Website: apple
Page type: address-validator
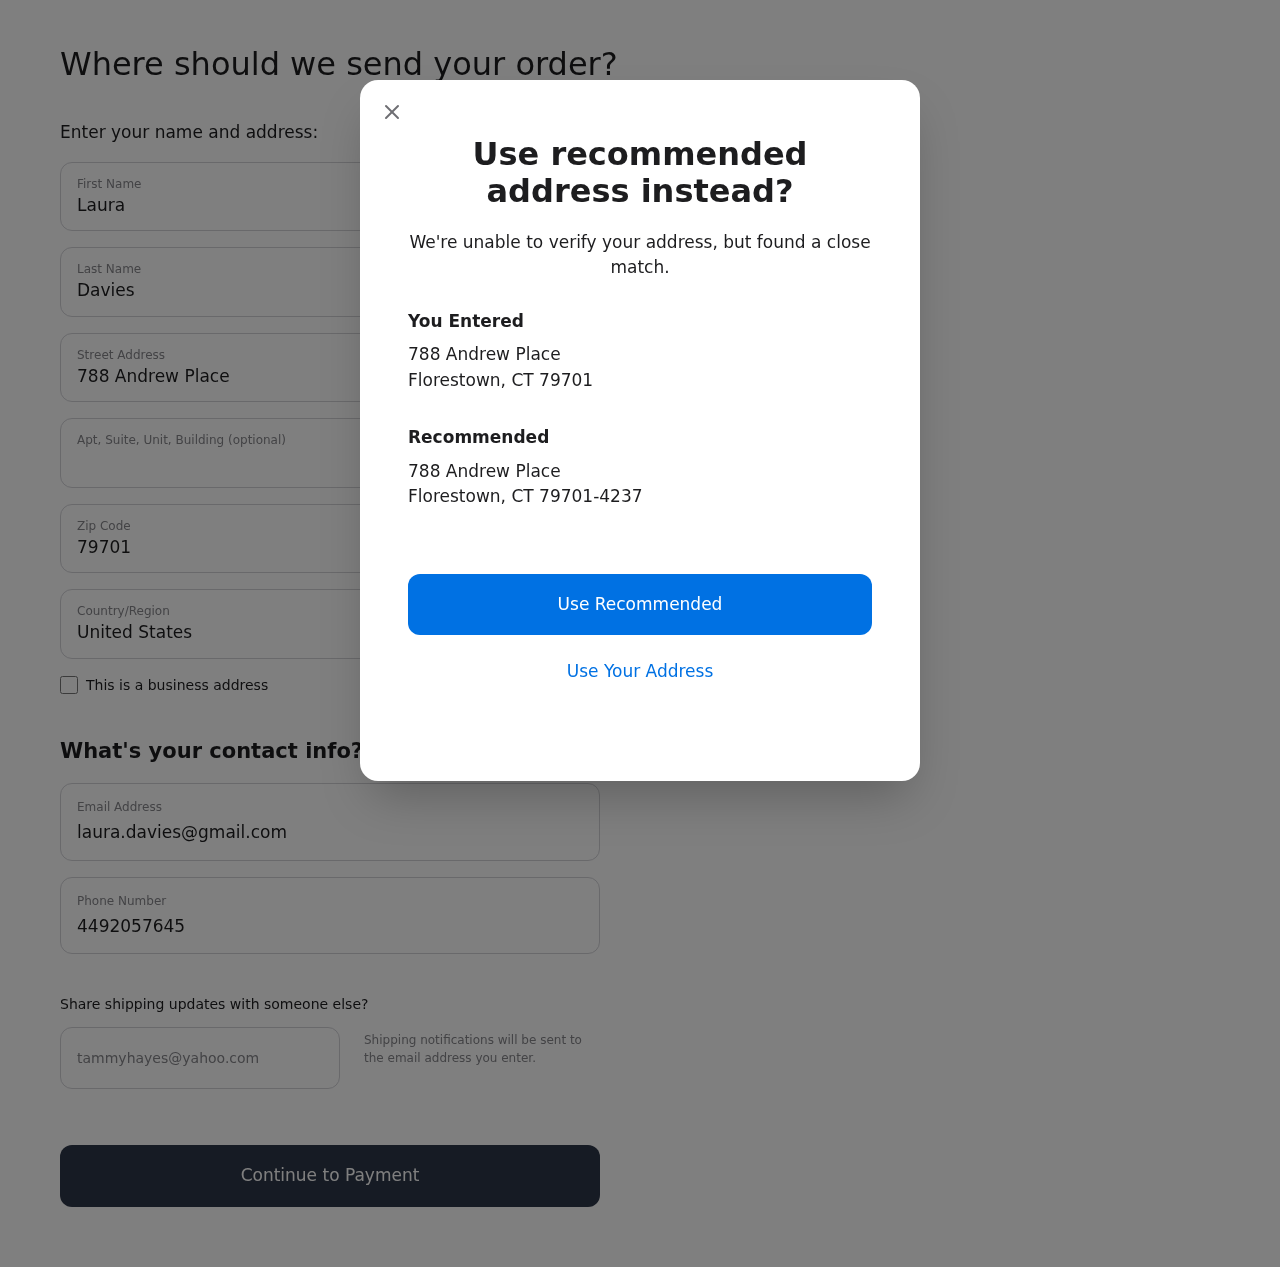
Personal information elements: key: PII_CITY
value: Florestown
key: PII_COUNTRY
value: United States
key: PII_EMAIL
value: laura.davies@gmail.com
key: PII_FIRSTNAME
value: Laura
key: PII_GIFT_EMAIL
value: tammyhayes@yahoo.com
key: PII_LASTNAME
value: Davies
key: PII_PHONE
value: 4492057645
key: PII_POSTCODE
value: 79701
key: PII_POSTCODE_FULL
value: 79701-4237
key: PII_STATE_ABBR
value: CT
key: PII_STREET
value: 788 Andrew Place
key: PII_CITY2
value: Florestown
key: PII_STATE_ABBR2
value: CT